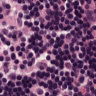
Metastatic tissue present: no